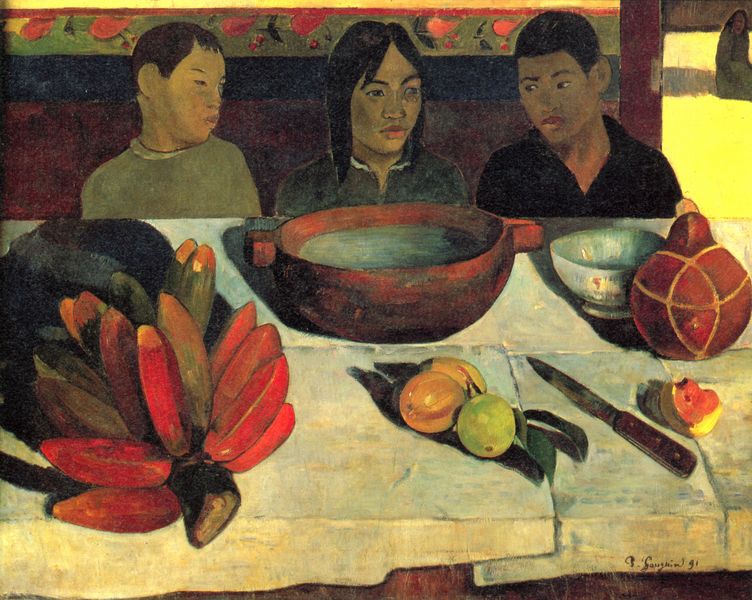
Titel: Die Mahlzeit (Stilleben mit Bananen)
Künstler: Paul Gauguin
Standort: Paris
Institution: Musée d'Orsay
Schlagwörter: blau, blätter, gemälde, gruppe, mann, schatten, wasser, weiß, frauen, gelb, grün, impressionismus, menschen, mädchen, sitzen, braun, bunt, frau, grau, hell, holz, kleid, licht, mund, männer, nase, ohr, raum, schwarz, tisch, tür, ausblick, blick, obst, rot, tuch, gesellschaft, malerei, muster, ornament, flasche, gesichter, hemd, jung, wand, falten, gesicht, kleidung, messer, schale, schüssel, sehen, bildnis, innenraum, portrait, porträt, signatur, tischdecke, tischtuch, öl, insel, haare, tücher, decke, drei, innen, kind, blatt, lippen, ohren, scheitel, kinder, frucht, früchte, kürbis, schalen, stilleben, apfel, orangen, äpfel, süden, jungen, hemden, warm, afrika, farbe, primitivismus, bank, essen, falte, münder, nasen, tapete, verzierung, lciht, junge, brun, exotik, exotisch, grun, leuchten, bemalt, gauguin, kante, fleisch, schinken, becher, südsee, gefäß, porzellan, orient, paul, brett, speisen, mahl, mahlzeit, braue, staude, china, gedeckt, dekce, gaugin, hunger, trog, leuchtend, suppe, kochen, messergriff, zitrone, napf, zitronen, banane, gucken, trinkgefäss, chagall, karibik, mexiko, paul gauguin, indianer, tahiti, speise, onst, chinese, südamerika, asiaten, japaner, fruch, eingeborene, indios, bananen, bananenstaude, zubereiten, mangos, seiss, 2 männer, tichtuch, frugal, paul gauiguin, reisschale, aprel, 3, schinke, 1891, 1991, üdeessen, m;esser, afraika, e3ssen, bananensteude